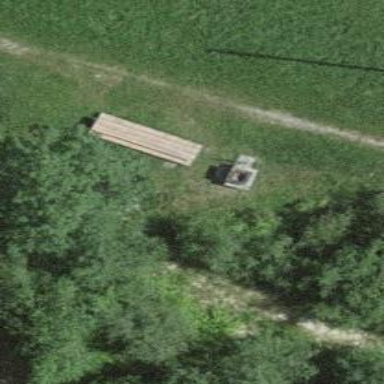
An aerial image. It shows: Picnic site for tourists.